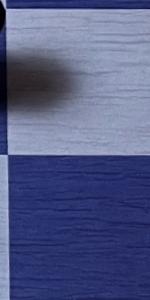
Label: Empty